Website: lowes
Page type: review-order
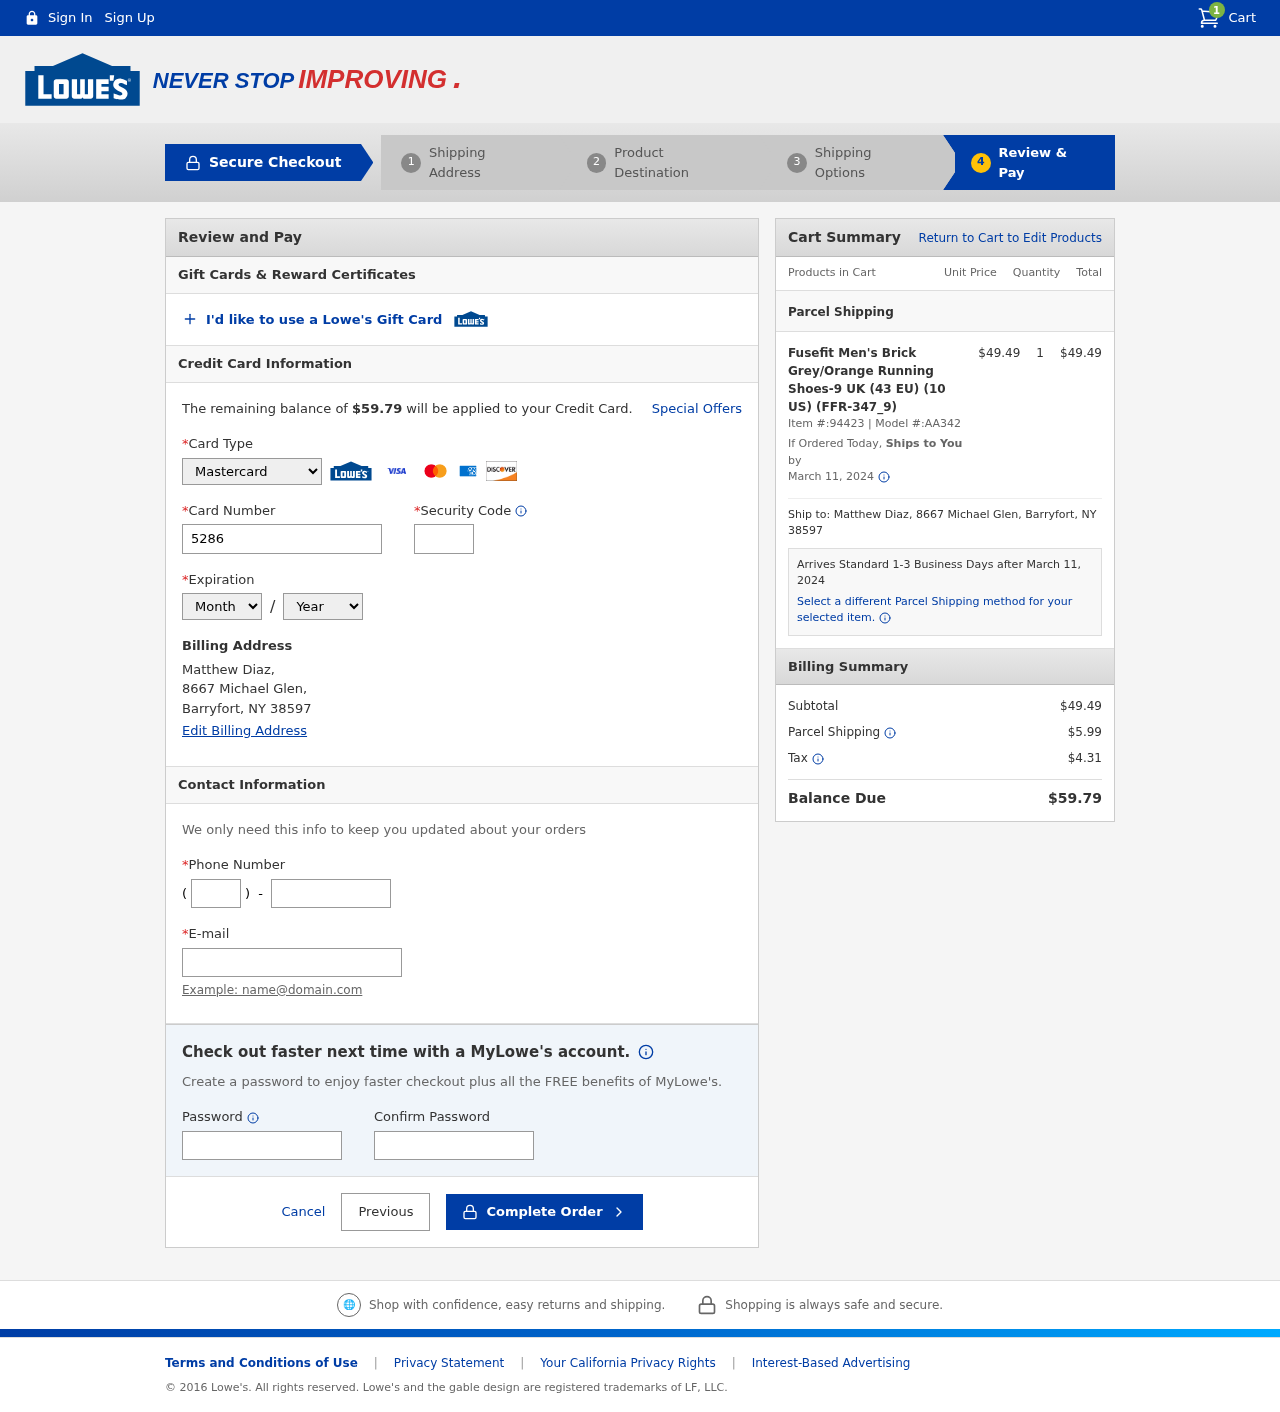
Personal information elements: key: PII_CARD_CVV
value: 720
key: PII_CARD_EXPIRY_MONTH
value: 09
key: PII_CARD_EXPIRY_YEAR
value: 27
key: PII_CARD_NUMBER
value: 5286 3281 5960 2746
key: PII_CARD_TYPE
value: Mastercard
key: PII_CITY
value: Barryfort
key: PII_EMAIL
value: matthewdiaz@gmail.com
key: PII_FULLNAME
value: Matthew Diaz,
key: PII_PHONE
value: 6722959287
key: PII_PHONE_AREA
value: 672
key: PII_POSTCODE
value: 38597
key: PII_STATE_ABBR
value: NY
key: PII_STREET
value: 8667 Michael Glen
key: PII_STREET
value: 8667 Michael Glen,
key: PII_FULLNAME2
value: Matthew Diaz
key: PII_POSTCODE_FULL
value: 38597
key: PII_CITY_STATE
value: Barryfort, NY
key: PII_CITY_STATE_ZIP
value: Barryfort, NY 38597
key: PII_POSTCODE_NUMERIC
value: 38597
Product elements: key: PRODUCT1_NAME
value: Fusefit Men's Brick Grey/Orange Running Shoes-9 UK (43 EU) (10 US) (FFR-347_9)
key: PRODUCT1_PRICE
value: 49.49
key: PRODUCT1_QUANTITY
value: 1
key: PRODUCT1_ITEM_NUMBER
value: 94423
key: PRODUCT1_MODEL_NUMBER
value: AA342
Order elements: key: ORDER_NUM_ITEMS
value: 1
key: ORDER_TOTAL
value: $59.79
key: ORDER_SHIPPING_DATE
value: March 11, 2024
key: ORDER_SUBTOTAL
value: $49.49
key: ORDER_SHIPPING_DATE2
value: March 11, 2024
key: ORDER_SUBTOTAL2
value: $49.49
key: ORDER_SHIPPING_COST
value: $5.99
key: ORDER_TAX
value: $4.31